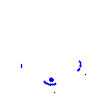
Particle: kaon